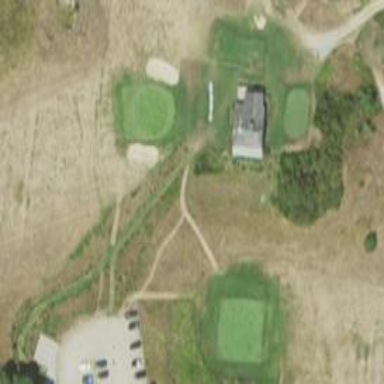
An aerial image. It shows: Path for both road and golf.